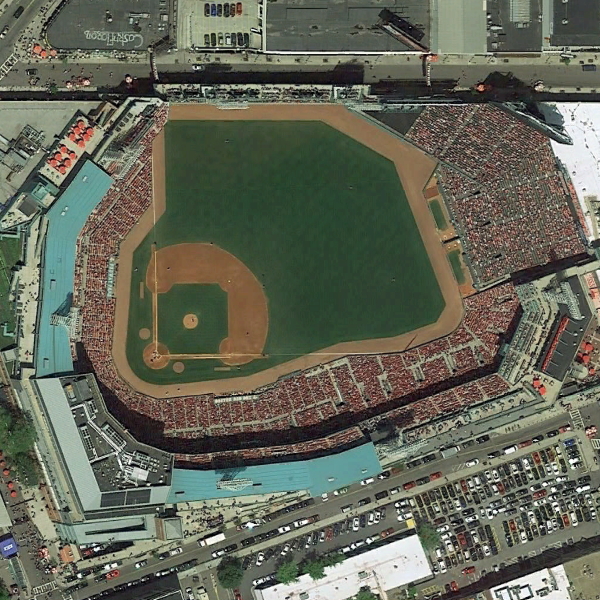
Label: Stadium